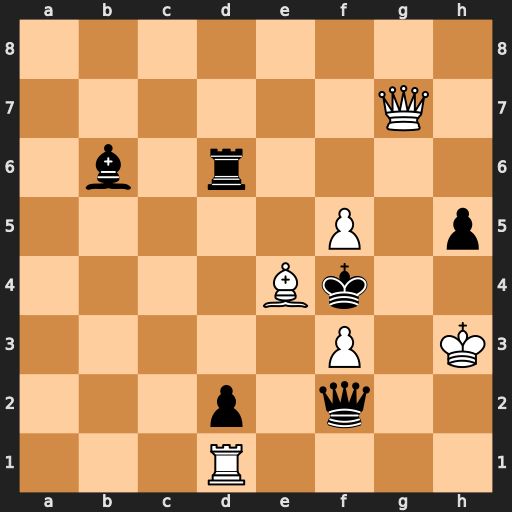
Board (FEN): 8/6Q1/1b1r4/5P1p/4Bk2/5P1K/3p1q2/3R4
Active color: w
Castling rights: -
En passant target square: -
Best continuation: f6 Ke3 f7